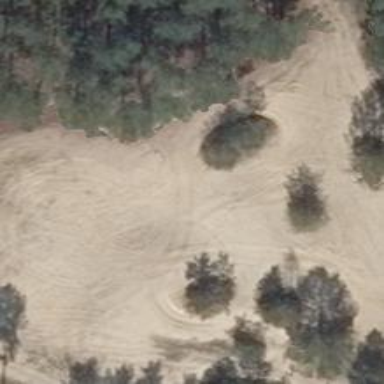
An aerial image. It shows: Natural area covered with sand.